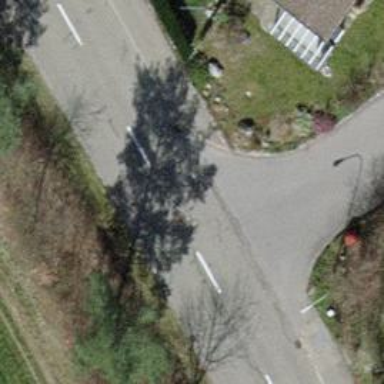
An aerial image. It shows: Road with "give way" sign.